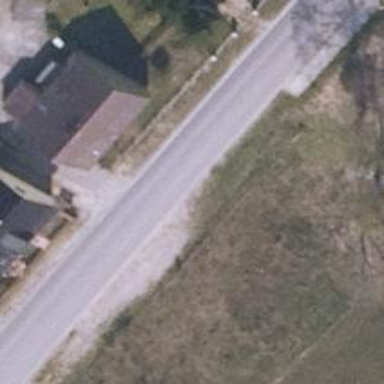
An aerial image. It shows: Secondary road with asphalt surface.